Interaction volume radius: 5 \u00c5
Interaction volume height: 10 \u00c5
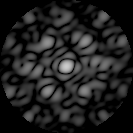
Disorder parameter: 0.4568